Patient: sex M, age 35
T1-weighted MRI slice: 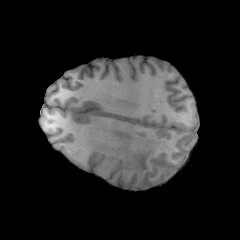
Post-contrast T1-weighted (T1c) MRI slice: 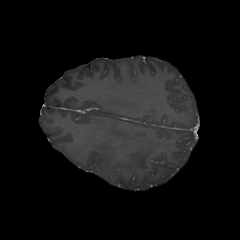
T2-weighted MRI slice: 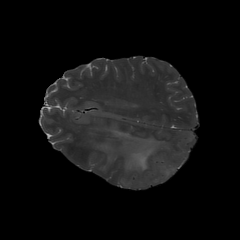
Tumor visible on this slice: yes
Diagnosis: Astrocytoma, IDH-wildtype
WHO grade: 2